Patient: sex F, age 44
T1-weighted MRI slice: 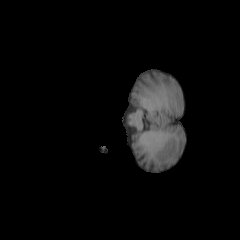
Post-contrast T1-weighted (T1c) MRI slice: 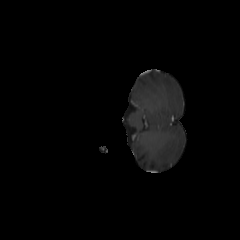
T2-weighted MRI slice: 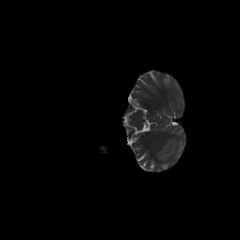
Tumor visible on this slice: no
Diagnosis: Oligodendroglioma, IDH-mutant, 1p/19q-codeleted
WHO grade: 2